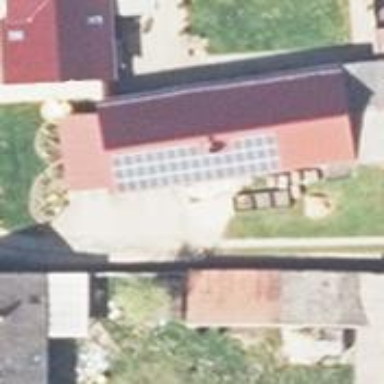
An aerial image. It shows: Solar photovoltaic panel generator.